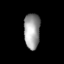
Tissue: lung
Cell type: T cells
Senescence score: 0.5592
Nuclear area (px): 559
Mean DAPI intensity: 155.721